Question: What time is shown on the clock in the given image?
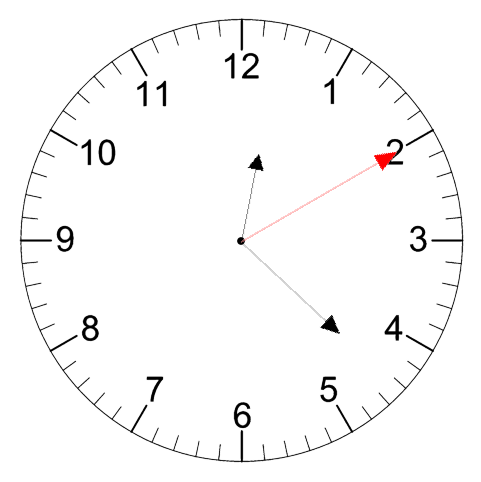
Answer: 12:22:10